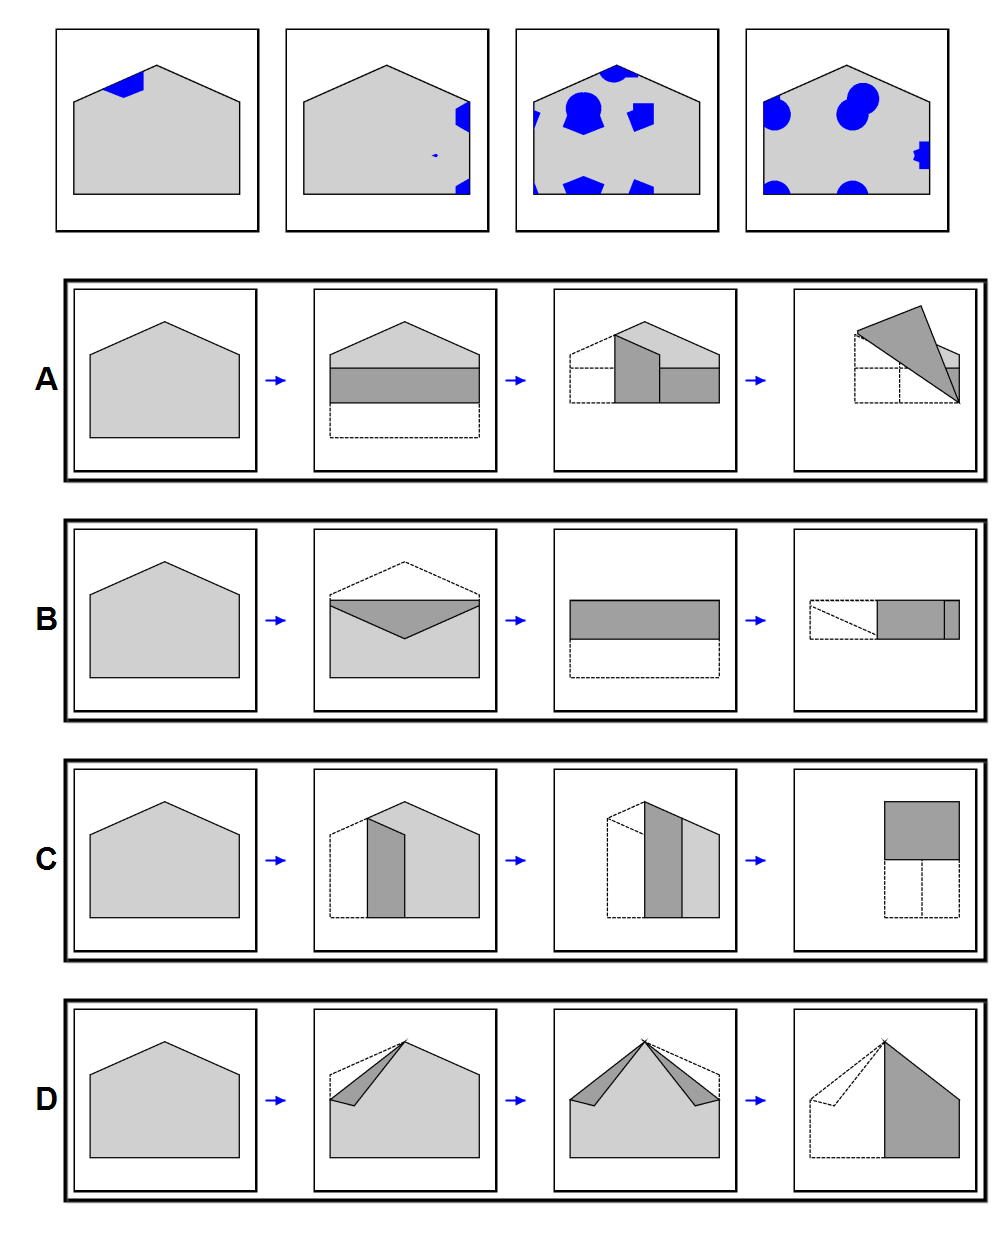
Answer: A